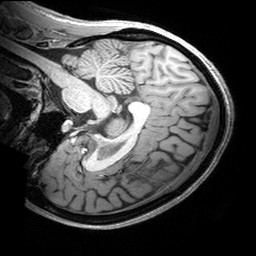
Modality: T1w
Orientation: sagittal
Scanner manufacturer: siemens
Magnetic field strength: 3 T
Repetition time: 2.53 s
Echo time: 0.00299 s